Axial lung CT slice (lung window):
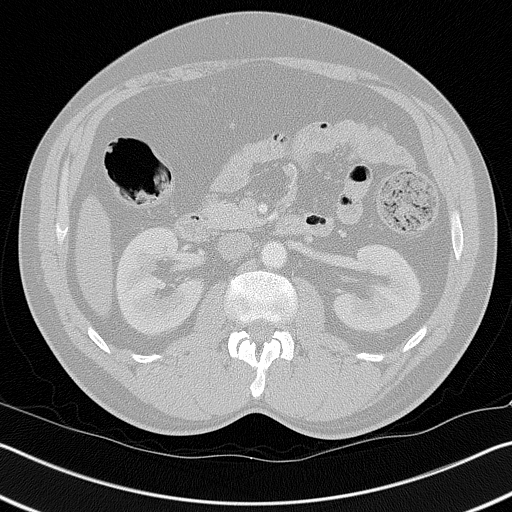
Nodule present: no